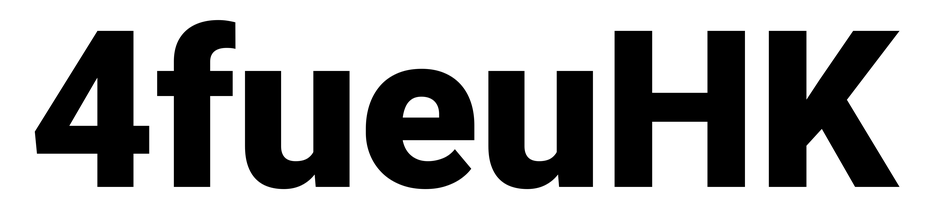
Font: Roboto_Black